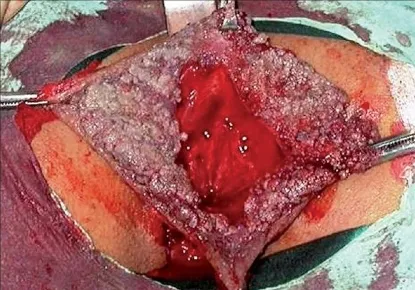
Total excision of mass in anal condyloma acuminatum.
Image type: medical_photograph (other_medical_photograph)